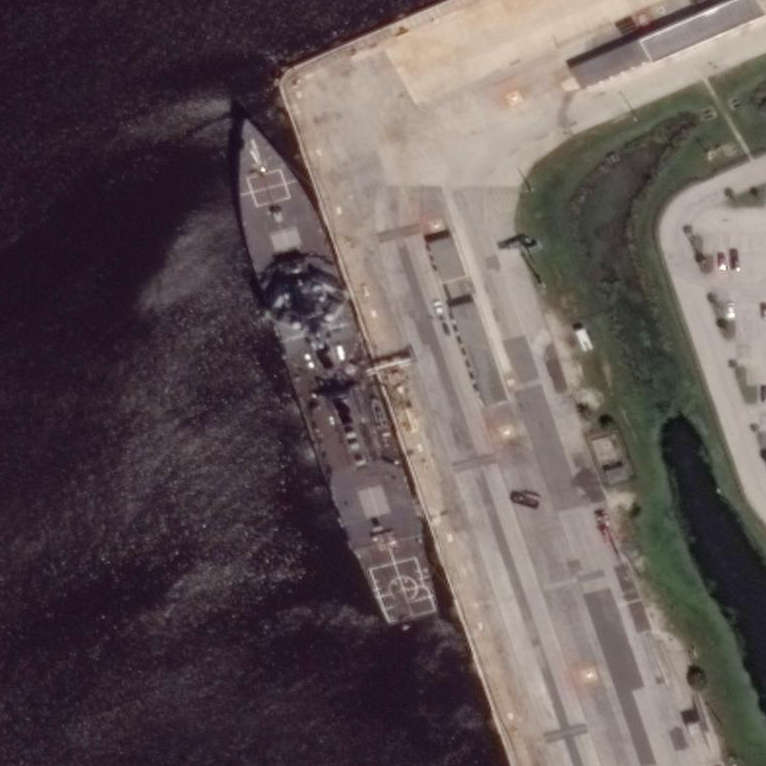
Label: destroyer